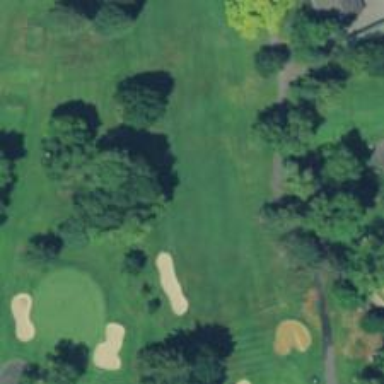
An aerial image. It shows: Golf hole.